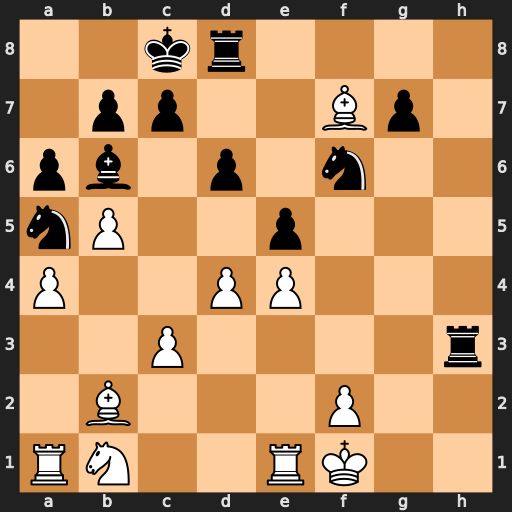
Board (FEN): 2kr4/1pp2Bp1/pb1p1n2/nP2p3/P2PP3/2P4r/1B3P2/RN2RK2
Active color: w
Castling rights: -
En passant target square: -
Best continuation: Be6+ Kb8 Bxh3